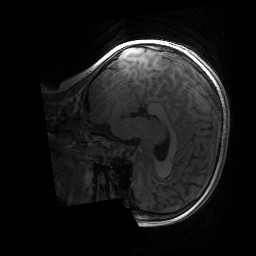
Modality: T1w
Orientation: sagittal
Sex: male
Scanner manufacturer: siemens
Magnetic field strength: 3 T
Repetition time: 1.9 s
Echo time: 0.00243 s